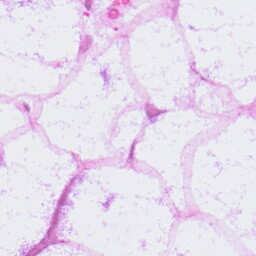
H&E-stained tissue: LymphNode